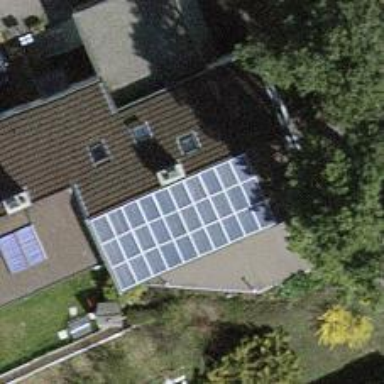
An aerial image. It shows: Solar power generator utilizing photovoltaic technology with solar photovoltaic panels.